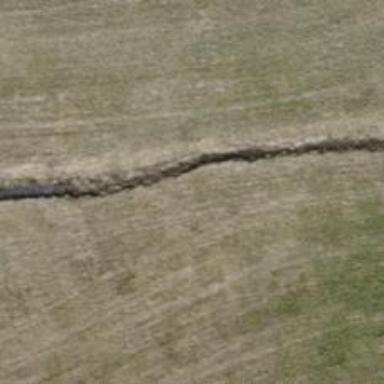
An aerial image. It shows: Ditch in the surroundings.